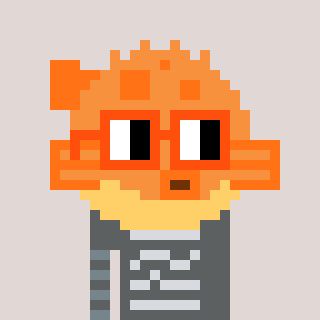
a pixel art character with square orange glasses, a pufferfish-shaped head and a magenta-colored body on a warm background